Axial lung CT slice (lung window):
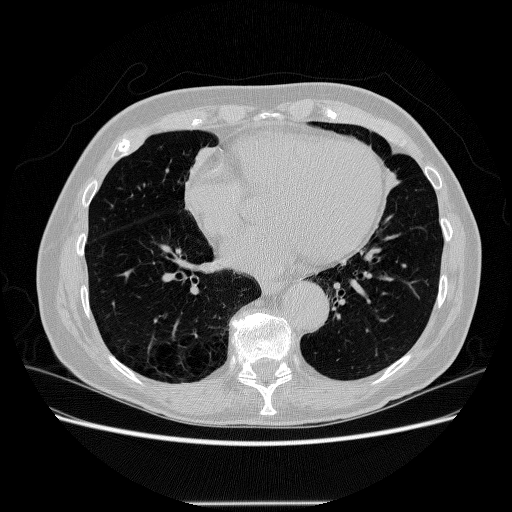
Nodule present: no